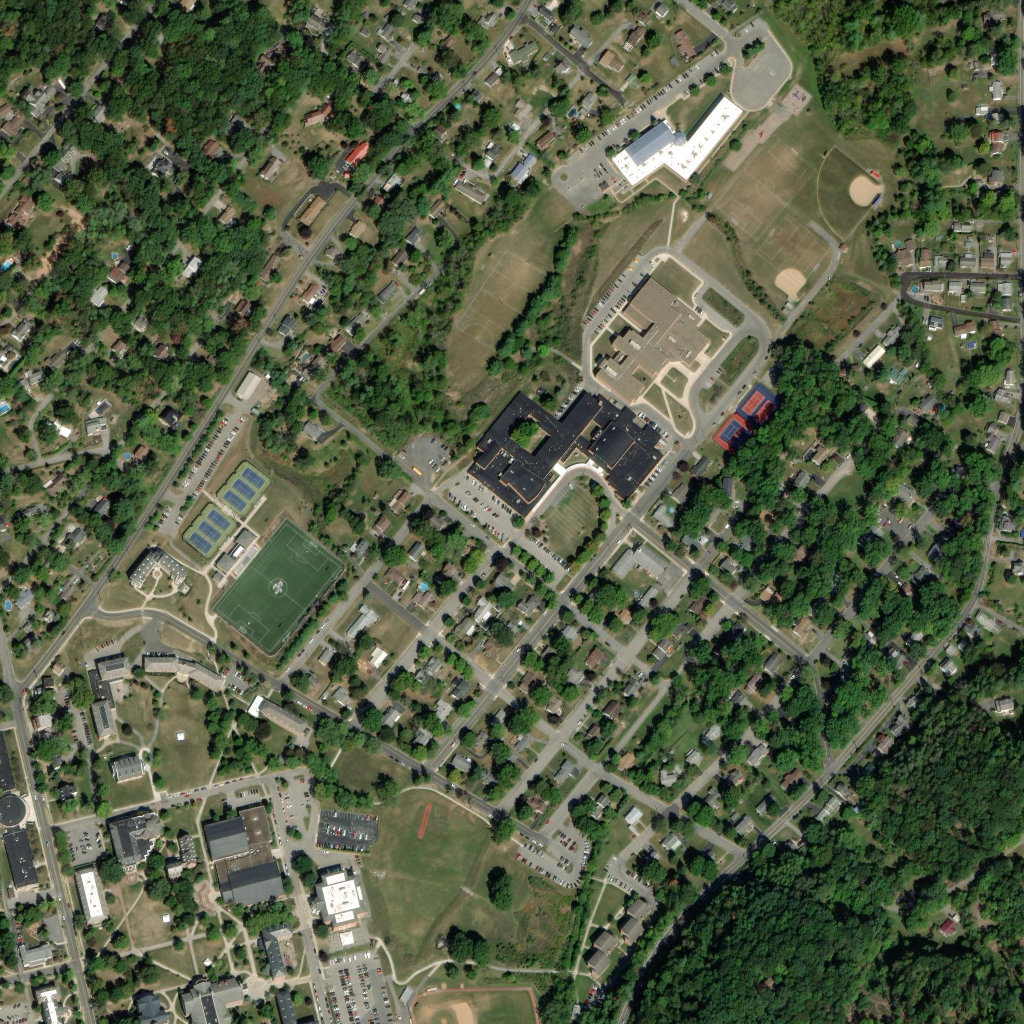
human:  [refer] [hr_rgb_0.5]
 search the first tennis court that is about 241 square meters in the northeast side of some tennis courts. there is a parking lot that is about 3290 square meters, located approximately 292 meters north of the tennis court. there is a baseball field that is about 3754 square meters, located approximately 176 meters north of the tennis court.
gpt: <box>[[73, 38, 75, 41, 0]]</box>

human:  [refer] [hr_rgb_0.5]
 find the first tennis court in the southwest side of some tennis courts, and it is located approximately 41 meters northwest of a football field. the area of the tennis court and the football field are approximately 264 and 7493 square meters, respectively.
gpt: <box>[[18, 51, 20, 53, 0]]</box>

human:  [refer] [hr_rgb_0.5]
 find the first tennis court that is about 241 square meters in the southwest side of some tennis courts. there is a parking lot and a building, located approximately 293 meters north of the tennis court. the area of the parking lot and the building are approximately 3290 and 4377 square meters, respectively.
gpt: <box>[[70, 40, 72, 43, 0]]</box>